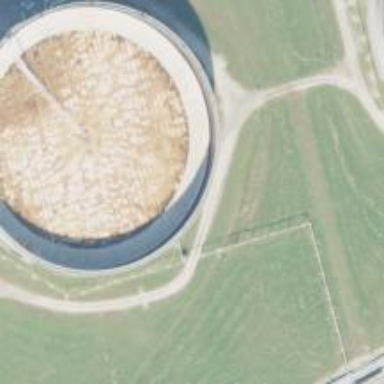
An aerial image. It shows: Storage tank created as man-made structure.